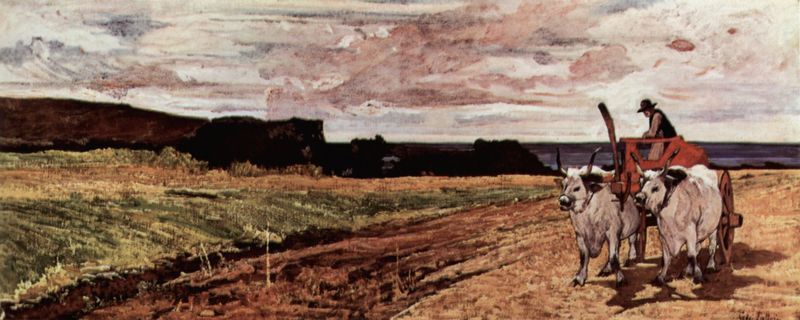
Titel: Ochsengespann
Künstler: Giovanni Fattori
Standort: Firenze
Institution: Galleria d'Arte Moderna
Schlagwörter: berg, blau, felsen, gemälde, himmel, mann, meer, schatten, wasser, wolken, gelb, grün, landschaft, ocker, see, braun, grau, hut, licht, schwarz, straße, weiss, ölbild, gras, rot, tier, tiere, weg, wiese, wolke, hemd, horn, signatur, öl, ebene, erde, feld, gräser, halme, horizont, hügel, kühe, natur, vieh, weide, sonne, boden, arbeit, karren, räder, hufe, kommode, italien, acker, ernte, feldarbeit, furchen, getreide, spuren, berge, gebirge, lila, violett, halm, kuh, rind, herbst, kutsche, ziehen, karre, rad, wagen, wagenrad, querformat, sturm, woken, stimmung, weste, grashalme, bauer, rinder, leinwand, trüb, landwirtschaft, frühjahr, hörner, gespann, bestellung, joch, ochse, ochsen, pflügen, weise, ungarn, ochsenkarren, aussaat, nutztiere, pfeld, kühkuh